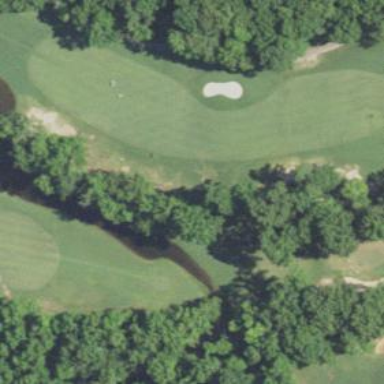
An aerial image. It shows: Golf hole.